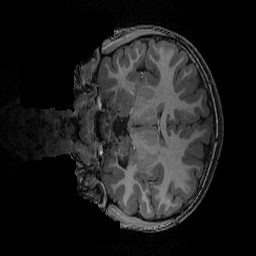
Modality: T1w
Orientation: coronal
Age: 9
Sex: male
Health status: ill
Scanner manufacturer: ge
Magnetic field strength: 3 T
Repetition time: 0.007664 s
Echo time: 0.00342 s